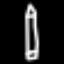
Label: pencil